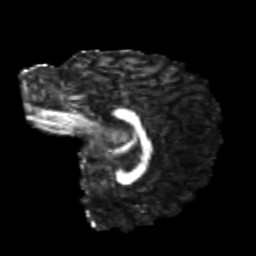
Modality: FA
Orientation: sagittal
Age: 23
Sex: female
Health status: healthy
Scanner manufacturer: philips
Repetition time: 7.387 s
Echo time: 0.08599 s